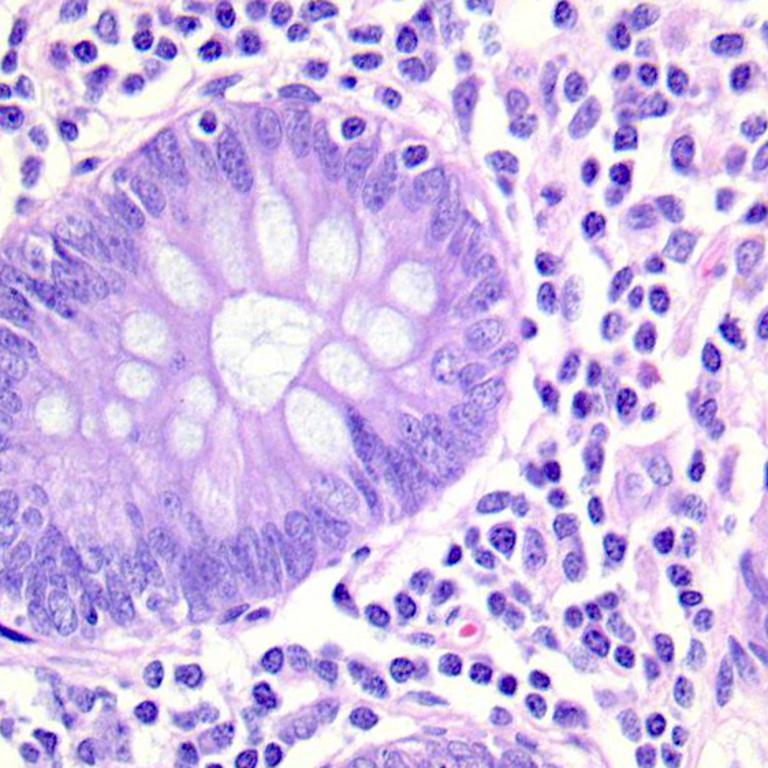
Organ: colon
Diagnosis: benign